Question: When I try to plot a timeline showing Treasury yields, Gnuplot does not list all dates on the x axis.
See the following picture of the plot:

Gnuplot cuts the xtics after 1995-Jun and does not show any further date. My data looks like:
'''
1993-01-04 5.9
1993-01-05 5.9
1993-01-06 5.94
1993-01-07 6.05
..
1996-12-27 6.09
1996-12-30 6.1
1996-12-31 6.21
'''
And here is my gnuplot config file:
'''
set terminal latex
set xdata time
set timefmt "%Y-%m-%d"
set output "5yr-yields.tex"
set xrange ["1993-01-04":"1996-12-31"]
set yrange [4:8]
set xtics format "%Y-%b"
unset mxtics
set xtics ("1993-06", "1992-12", "1993-06", "1993-12", "1994-06", "1994-12", "1995-06", "1995-12", "1996-06", "1996-12")
set size 1.4,1
set xlabel "date"
set ylabel "\rotatebox{90}{5-year treasury yield}" rotate by 270
plot "5yr-yields.dat" using 1:2 index 0 notitle with lines smooth csplines
'''
I want gnuplot to list 1995-Dec, 1996-Jun, and 1996-Dec as well. Any ideas?
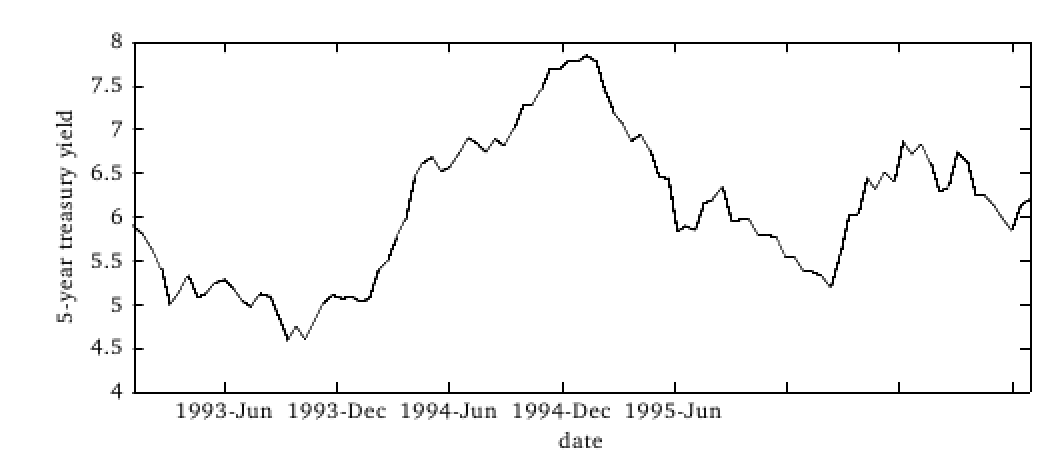
Answer: It seems that I solved my issue. When leaving out the line 'set size 1.4,1', the desired dates appear on the x axis. But the dates are overlapping each other because the graph is horizontally not big enough.
How can I scale the graph without the size parameter?